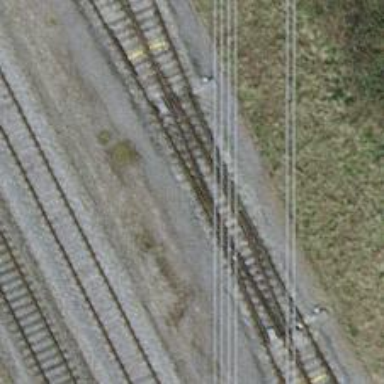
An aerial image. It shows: Railway switch.